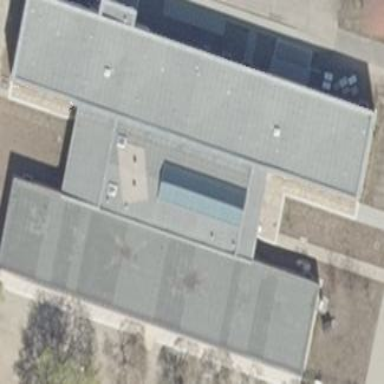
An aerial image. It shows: Kindergarten with flat roof.